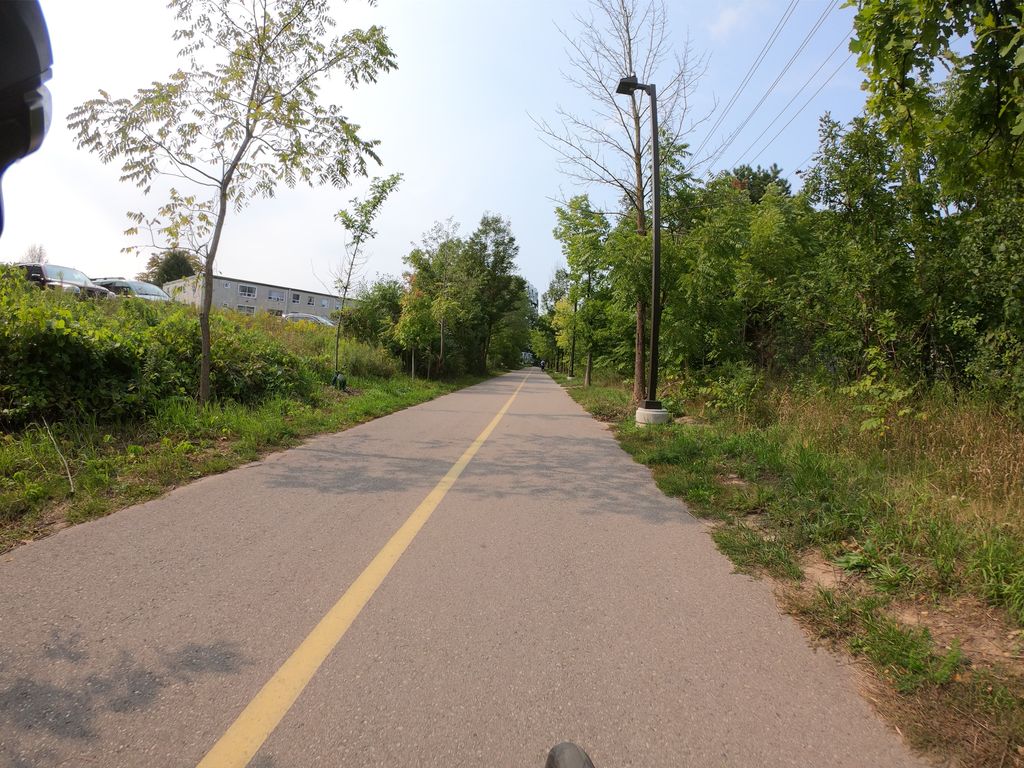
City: kitchener-waterloo